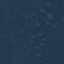
Land use / land cover: Forest